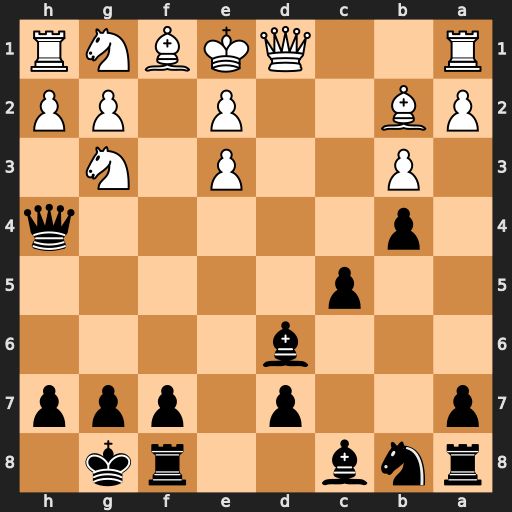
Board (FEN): rnb2rk1/p2p1ppp/3b4/2p5/1p5q/1P2P1N1/PB2P1PP/R2QKBNR
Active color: b
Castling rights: KQ
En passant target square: -
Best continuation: Bxg3+ hxg3 Qxh1